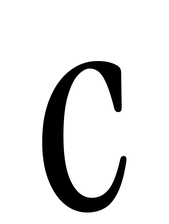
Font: InstrumentSerif-Regular